Question: I'm trying to make an HTML5 page with centered wrap div and a centered sticky footer. Here's my HTML:
'''
<body>
<div id="wrapper">
wrapper
</div>
<footer>
this is footer
</footer>
</body>
'''
And this is my CSS:
'''
#wrapper {
width:800px;
height:100%;
padding:5px;
margin:0 auto;
background-color:#fff;
border-radius:10px 10px 0 0;
box-shadow:0 1px 10px 3px #666;
}
footer {
background-color:#060318;
color:#3cc9e7;
width:800px;
padding:5px;
position:fixed;
bottom:0;
}
'''
And this is the result I get:

How can I make them both be centered and the footer to be sticky?
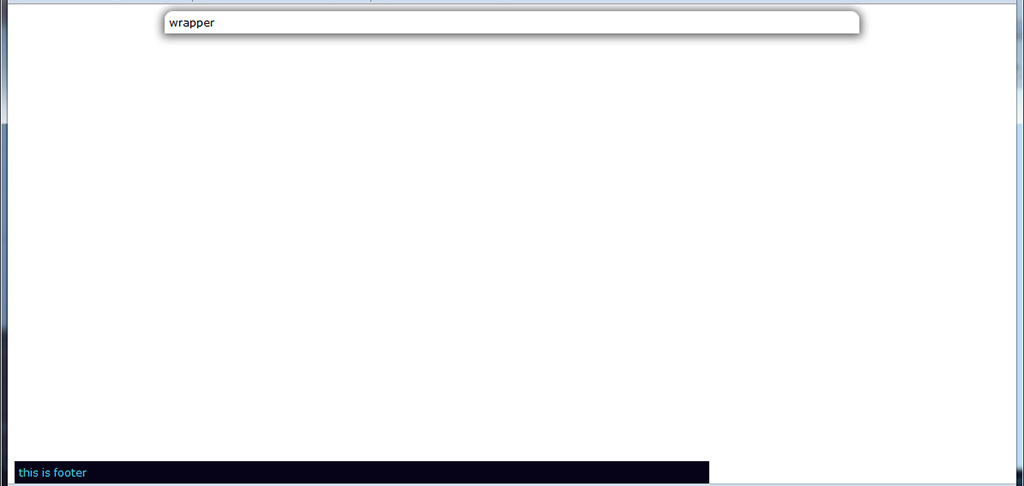
Answer: I am not sure if it's the best solution, but: You could create a 'div' inside your 'footer' and center this div:
'''
<footer>
<div>this is footer</div>
</footer>
'''
And here's the CSS:
'''
footer {
position:fixed;
bottom:0;
left: 0;
right: 0
}
footer div {
background-color:#060318;
color:#3cc9e7;
width:800px;
padding:5px;
margin:0 auto;
}
'''
Here is a jsfiddle that shows the results: <URL>